Question: I am trying to create a scatterplot with connected dots. As I have several overlapping data points, I used 'position=position_dodge' to separate them visually.
At the same time, I am colouring the dots and lines with a preset vector of colours. I am also trying to fill some dots with black, using a condition based on a factor.
My problem is that when I try to add the filling condition, the dodging of dots gets messed up, as shown below:

Here is how these plots can be made:
'''
# Creating an example dataframe
id<- as.factor(rep(seq(from=1, to=6), times=4))
state <- rep(c("a", "b", "c", "d"), each=6)
time<-rep(seq(from=3.5, to=9, 0.5), each=2)
yesorno<-rep(c("y", "n", "n"), times=8) # condition for fill
sex<-rep(c(rep("m", times=3), rep("f", times=3)), times=4)
d<-data.frame(id, state, time, yesorno, sex)
d$sex_id <- paste(d$sex, d$id, sep="_") # allows to use two color scales on single plot (orders males and females in alphabetical order)
m <- scales::seq_gradient_pal("lightcyan2", "midnightblue", "Lab")(seq(0,1,length.out = 3)) # used for three male individuals
f<-scales::seq_gradient_pal("burlywood1", "red4", "Lab")(seq(0,1,length.out = 3)) # used for three female individuals
fm<-c(f, m)
ggplot()+
geom_point(data=d, aes(x=factor(state), y=time, fill= factor(yesorno), color=factor(sex_id)), shape=21, size=3, position=position_dodge(width=0.3))+ # if "fill=..." is removed, then dodging works
geom_line(data=d, size=0.7, aes(x=factor(state), y=time, color=factor(sex_id), group=factor(sex_id)), position=position_dodge(width=0.3)) +
scale_color_manual(values=fm)+
scale_fill_manual(values=c("white", "black"))
'''
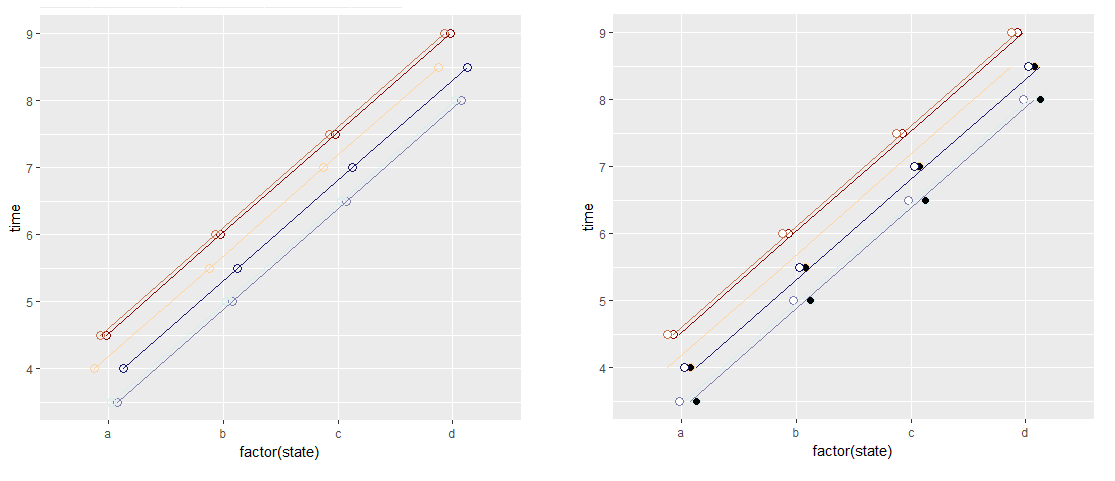
Answer: I think you just need to move the 'group' aesthetic into the main call to ggplot so that it will apply to both the point and line geoms. Applying the grouping only to the line geom what was causing the dodging to be applied inconsistently. I've also moved a few other portions of the code into the main call to ggplot to avoid having to repeat them in each geom.
'''
pd = position_dodge(0.3)
ggplot(d, aes(x=factor(state), y=time, color=factor(sex_id), group=factor(sex_id)))+
geom_point(aes(fill=factor(yesorno)), shape=21, size=3, position=pd) +
geom_line(size=0.7, position=pd) +
scale_color_manual(values=fm)+
scale_fill_manual(values=c("white", "black")) +
labs(colour="Sex_ID", fill="") +
theme_classic()
'''
<URL>
One other thing is that you don't need to create a separate 'sex_id' column if you don't want to. You can instead use the 'interaction' function to combine 'sex' and 'id' on the fly. Although in that case you'll also want to create a named vector of colors to ensure that color and sex_id are matched up the way you want them:
'''
fm = setNames(c(m, f), unique(interaction(d$sex, d$id, sep="_")))
ggplot(d, aes(x=factor(state), y=time, color=interaction(sex, id, sep="_", lex.order=TRUE),
group=interaction(sex, id, sep="_", lex.order=TRUE))) +
geom_point(aes(fill=factor(yesorno)), shape=21, size=3, position=pd) +
geom_line(size=0.7, position=pd) +
scale_color_manual(values=fm)+
scale_fill_manual(values=c("white", "black")) +
labs(colour="Sex_ID", fill="") +
theme_classic()
'''